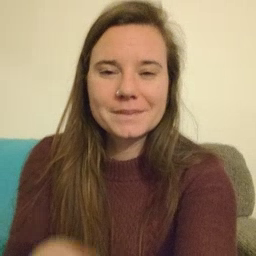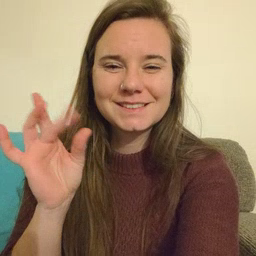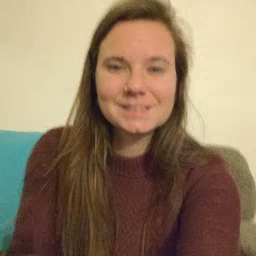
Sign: sticky